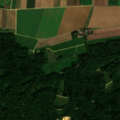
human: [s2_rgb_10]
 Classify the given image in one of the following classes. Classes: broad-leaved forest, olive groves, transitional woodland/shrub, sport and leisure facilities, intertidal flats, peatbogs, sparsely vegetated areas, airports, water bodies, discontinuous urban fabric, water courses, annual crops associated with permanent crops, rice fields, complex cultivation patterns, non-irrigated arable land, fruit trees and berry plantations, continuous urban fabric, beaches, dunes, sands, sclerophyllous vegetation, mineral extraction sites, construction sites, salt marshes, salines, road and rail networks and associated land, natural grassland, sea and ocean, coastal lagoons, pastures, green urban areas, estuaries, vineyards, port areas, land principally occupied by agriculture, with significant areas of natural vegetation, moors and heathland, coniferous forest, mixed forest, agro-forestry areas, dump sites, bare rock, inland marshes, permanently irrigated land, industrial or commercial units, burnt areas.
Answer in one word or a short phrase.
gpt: non-irrigated arable land, broad-leaved forest, mixed forest